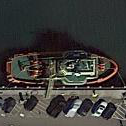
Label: civil